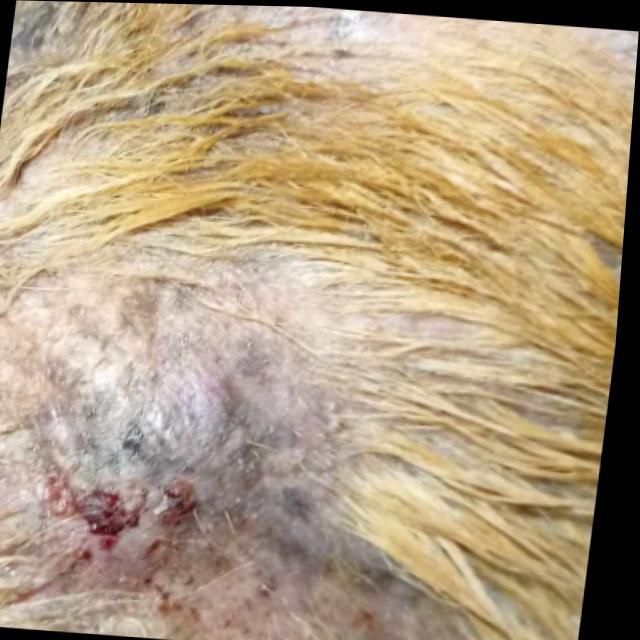
Canine demodicosis (Demodex mange) — caused by Demodex canis mites. Presents with alopecia, follicular papules, pustules, and comedones. Often localized on face and forelimbs.